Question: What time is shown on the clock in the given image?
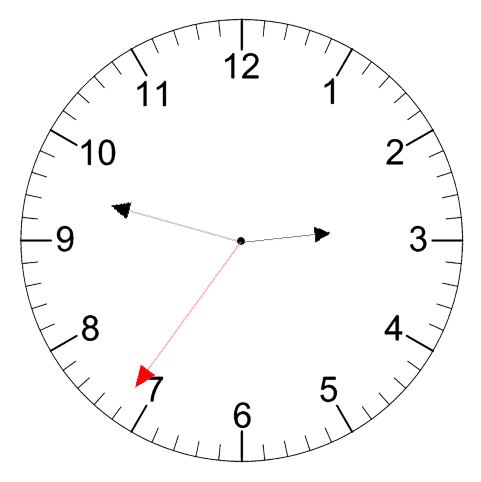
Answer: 02:47:36